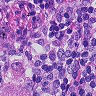
Metastatic tissue present: no